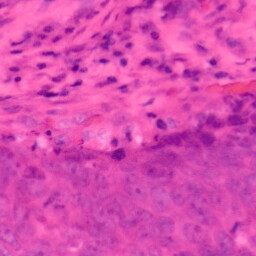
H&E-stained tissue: Colon